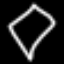
Label: diamond